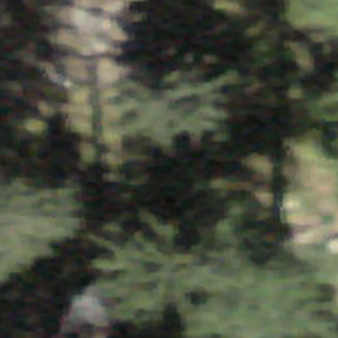
Label: other